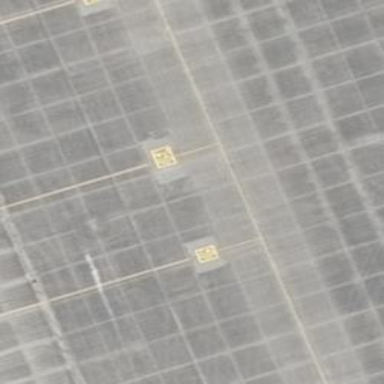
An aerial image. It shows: Parking position at the airport on concrete surface.